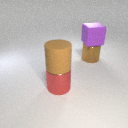
large purple rubber cube above large brown metal cylinder